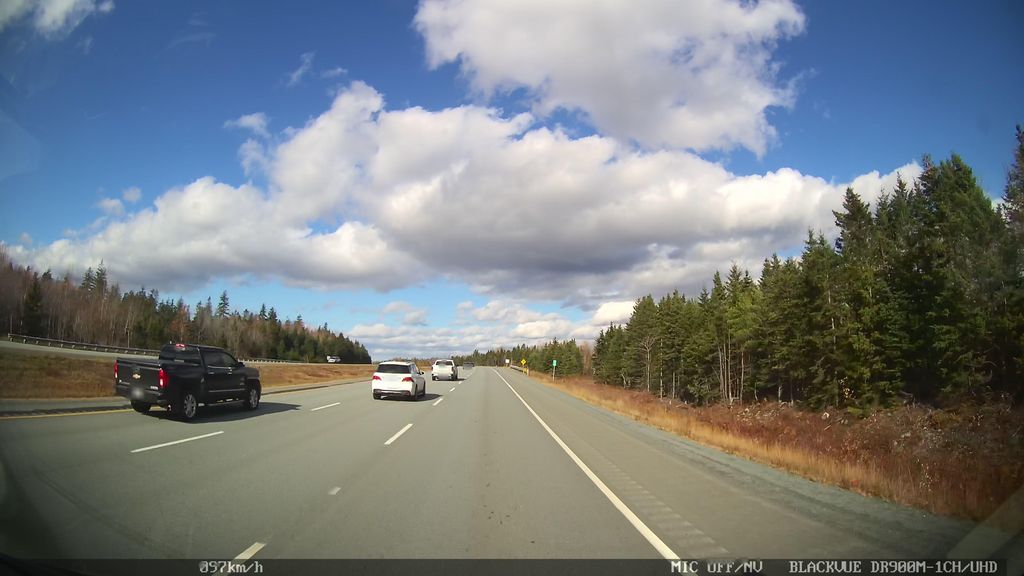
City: halifax